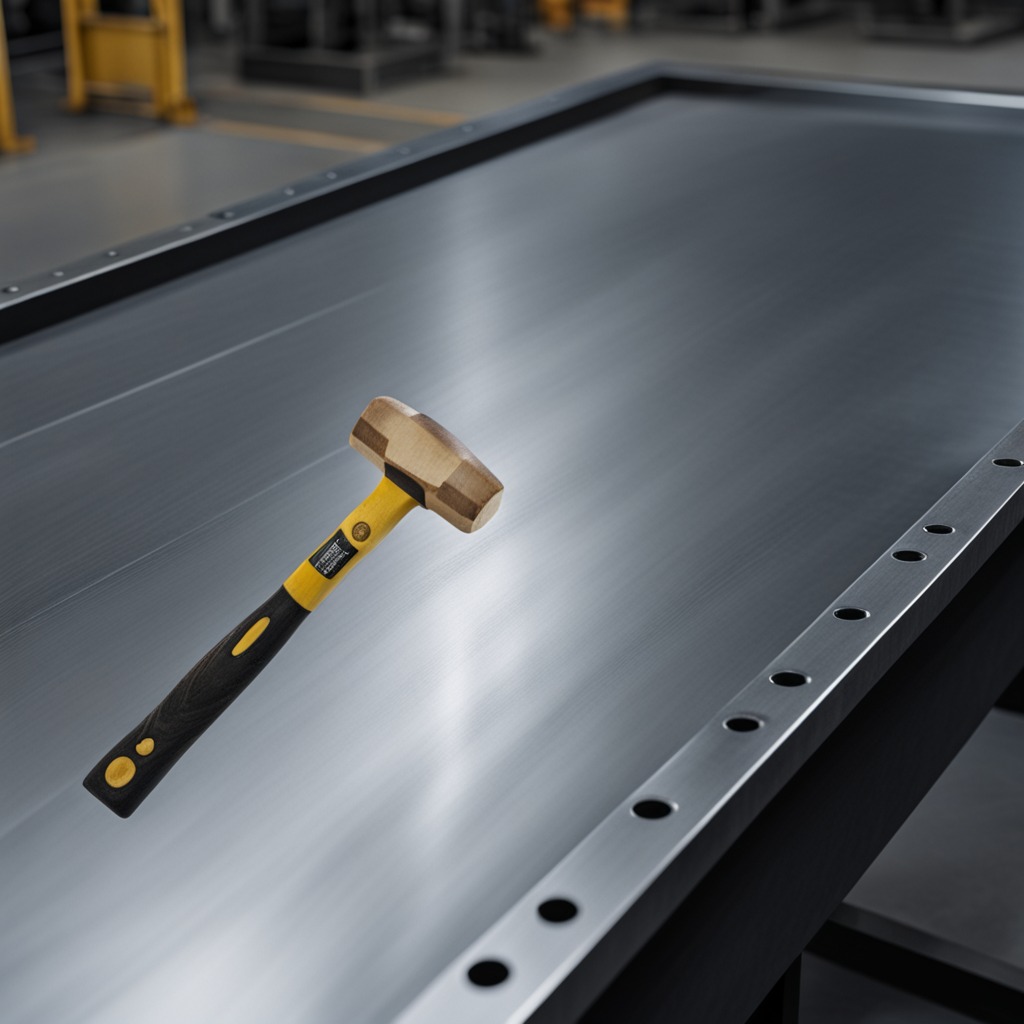
A hammer is lying on the cold steel table in a mining workshop.